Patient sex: F
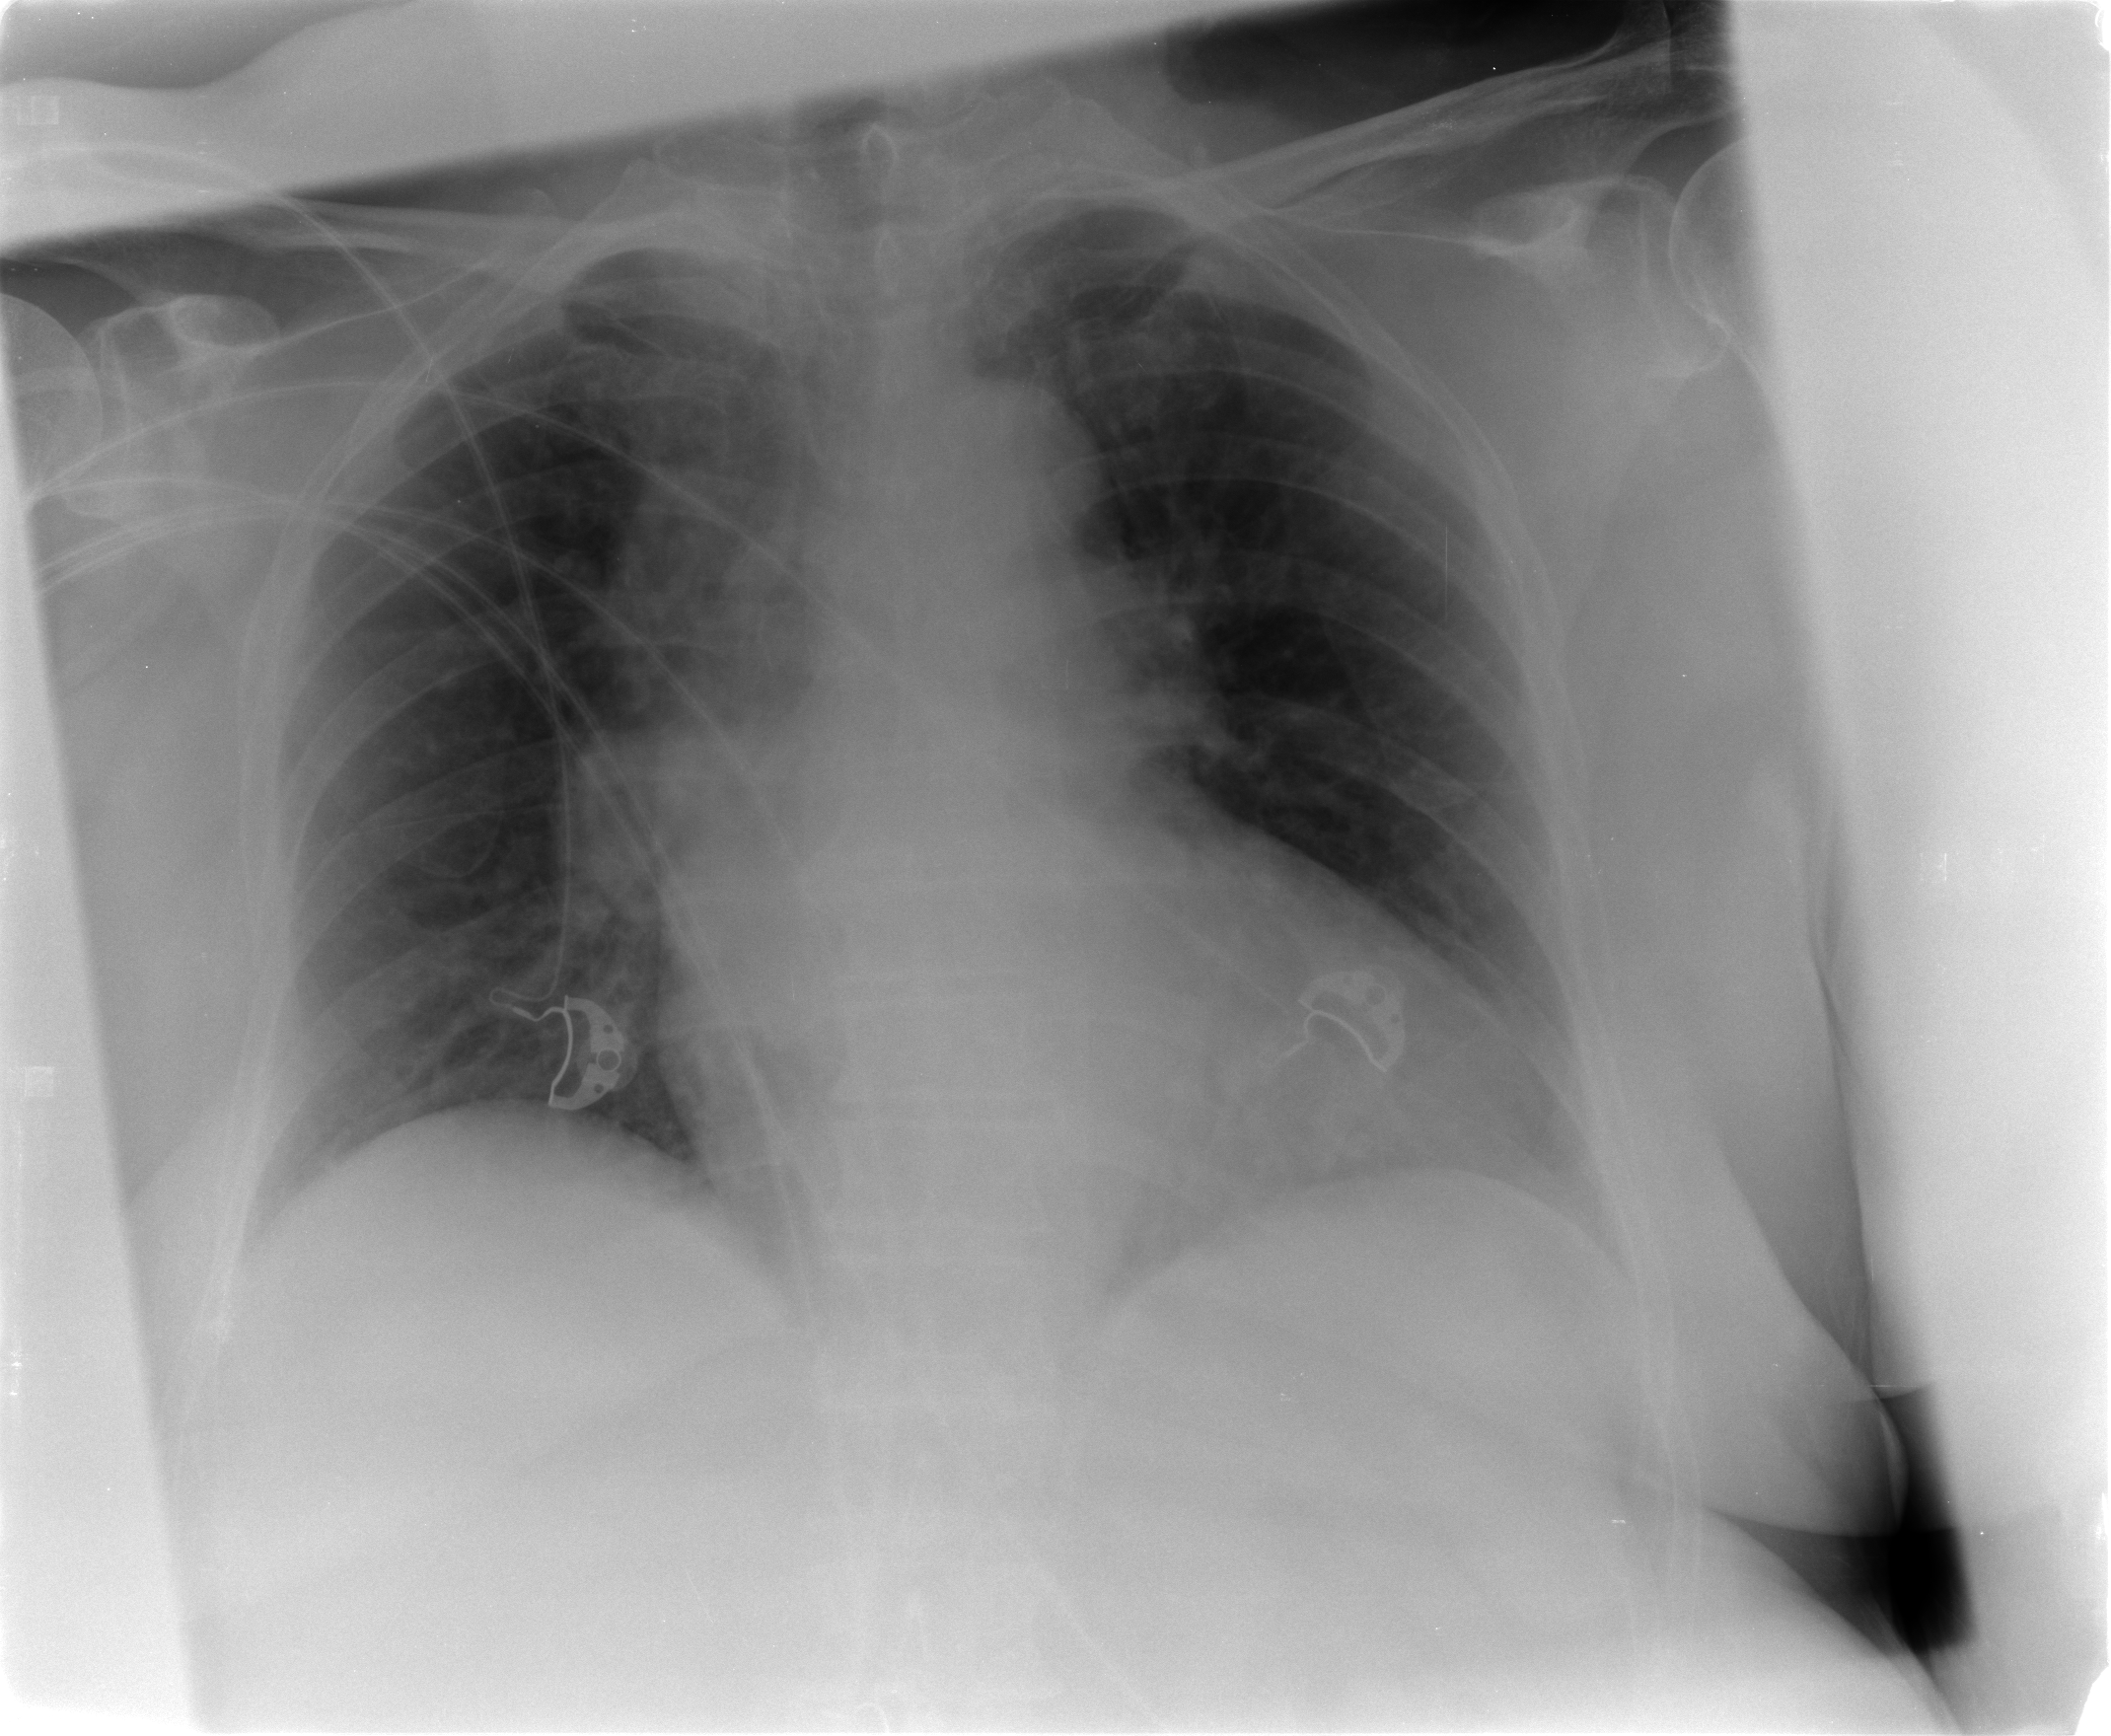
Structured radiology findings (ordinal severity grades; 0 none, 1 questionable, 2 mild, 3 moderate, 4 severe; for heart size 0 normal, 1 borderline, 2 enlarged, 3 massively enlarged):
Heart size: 2
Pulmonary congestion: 2
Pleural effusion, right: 1
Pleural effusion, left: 1
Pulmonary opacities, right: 0
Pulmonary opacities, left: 0
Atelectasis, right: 2
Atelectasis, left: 2